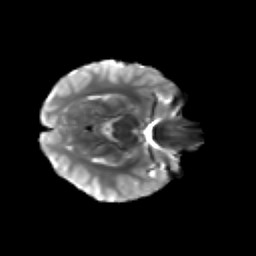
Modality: T2w
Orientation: axial
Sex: female
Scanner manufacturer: siemens
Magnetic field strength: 3 T
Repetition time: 5 s
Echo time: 0.071 s